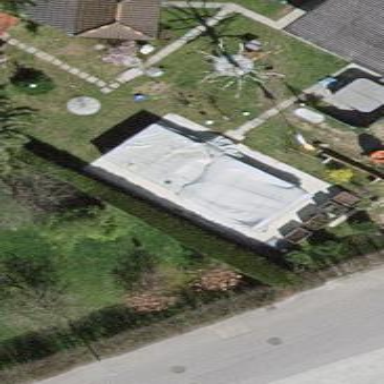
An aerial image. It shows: Swimming pool located in leisure land.